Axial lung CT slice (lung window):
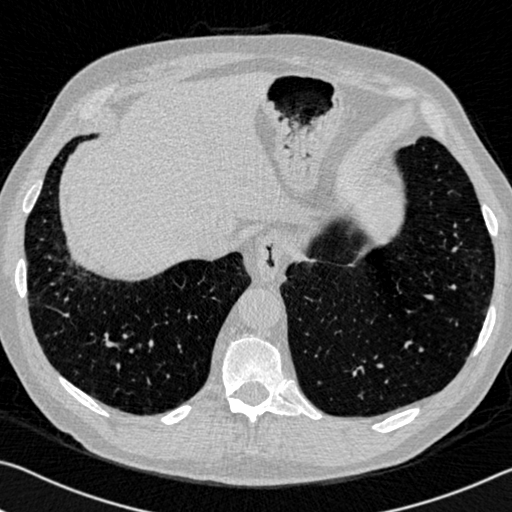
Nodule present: no